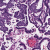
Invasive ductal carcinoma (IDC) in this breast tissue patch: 1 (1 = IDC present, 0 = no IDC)